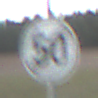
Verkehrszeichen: EndeGeschwindigkeit50
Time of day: SunriseSunset
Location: Outdoor (Nature)
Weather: PartlyCloudy
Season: NotSpecified
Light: Natural